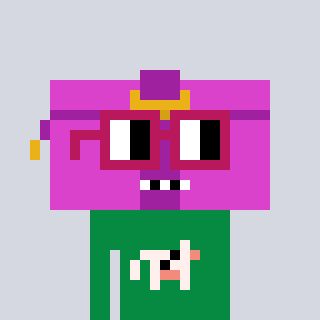
a pixel art character with square dark red glasses, a clutch-shaped head and a green-colored body on a cool background